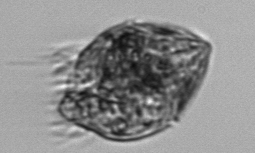
Label: Strombidium_morphotype1